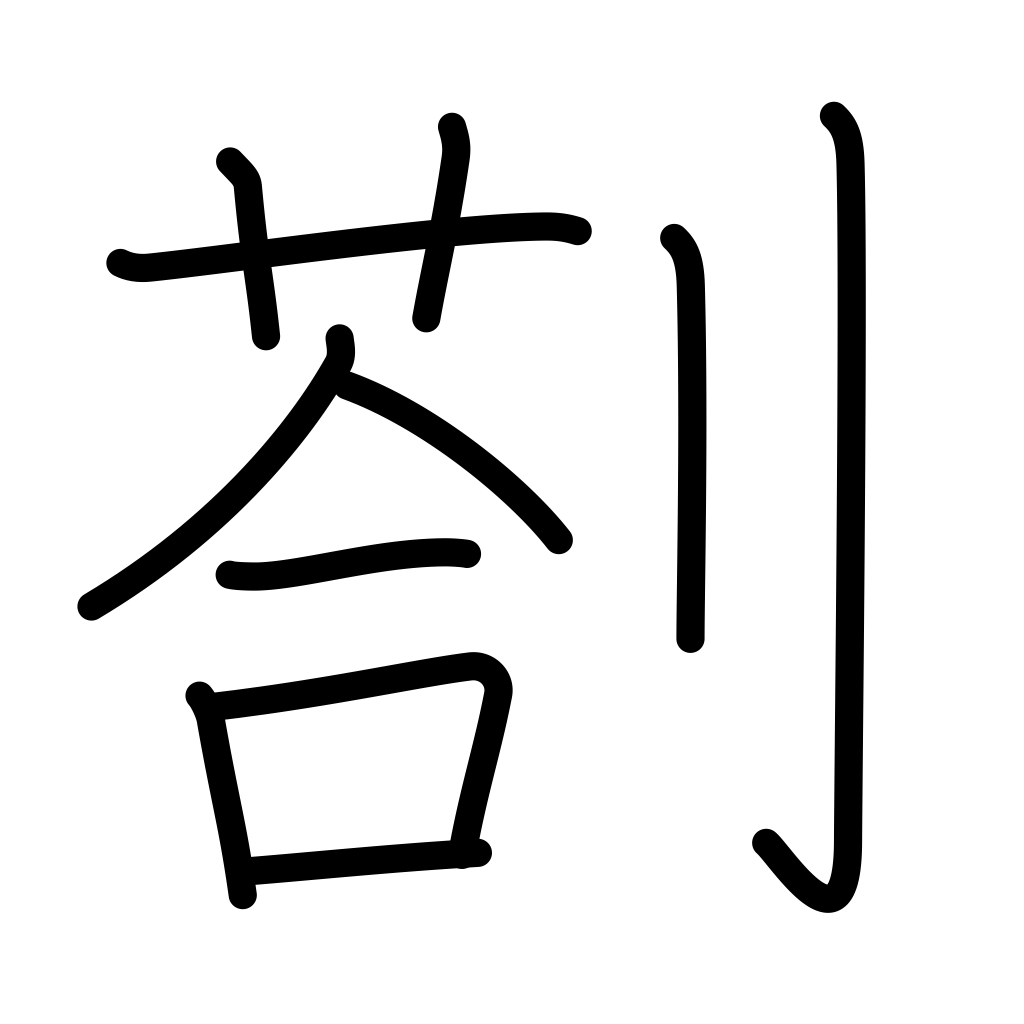
Meaning: sickle, stay, remain